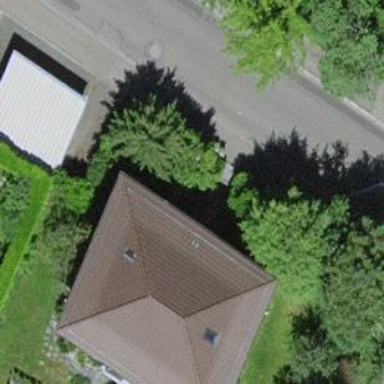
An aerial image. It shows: Residential building with hipped roof.